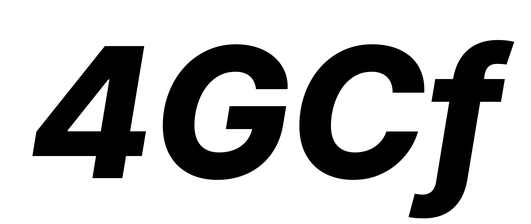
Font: Inter-Italic_ExtraBold_Italic